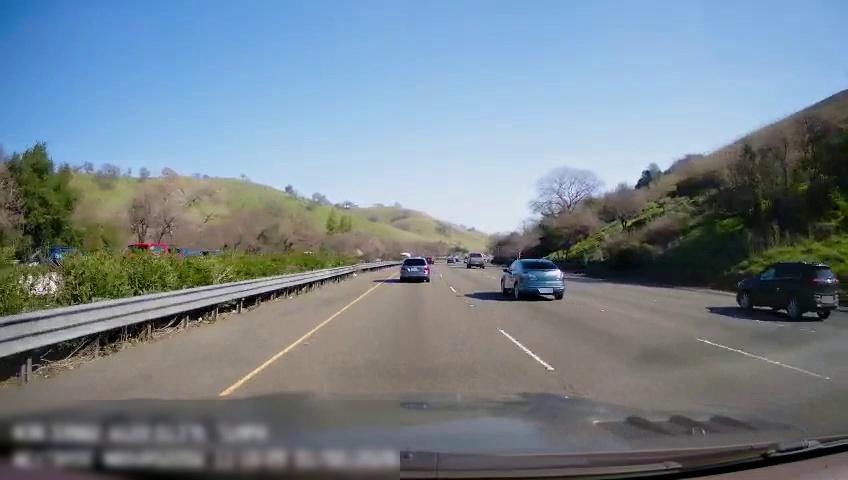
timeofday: Day
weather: Sunny
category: Drivable Space
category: Vehicles | Car
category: Vehicles | Truck
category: Vehicles | Car
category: Vehicles | Truck
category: Vehicles | Car
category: Vehicles | SUV
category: Lanes | Current Lane
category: Lanes | Current Lane
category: Lanes | Alternate Lane
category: Lanes | Alternate Lane